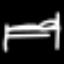
Label: bed